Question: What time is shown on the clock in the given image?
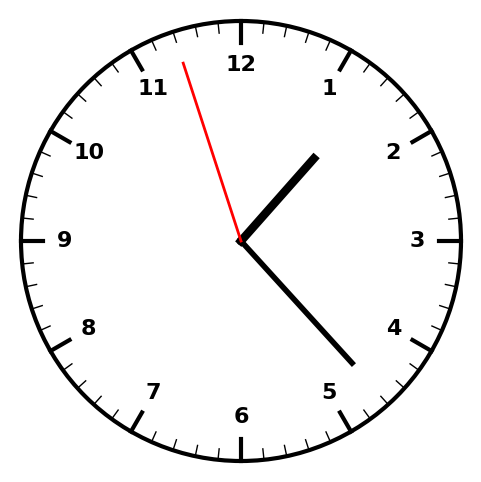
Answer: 01:22:57